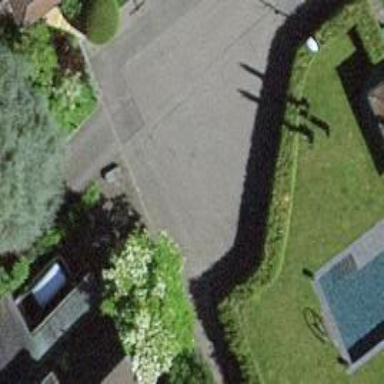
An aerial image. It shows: Turning circle on the road.